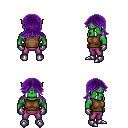
a pixel art fantasy rpg character, male body template, orc, green skin, brown sleeveless shirt, magenta pants, purple loose hair, metal gloves, metal boots, four views (front, back, left, right), 2x2 character sprite sheet, small pixel art, hard edges, no anti-aliasing